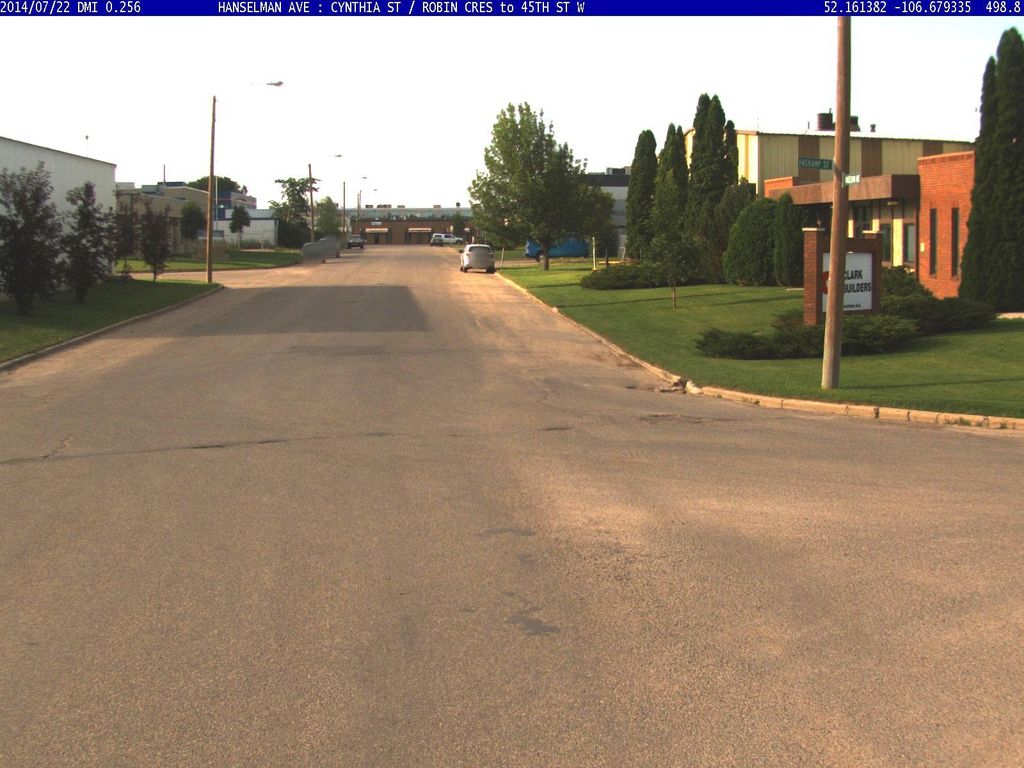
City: saskatoon